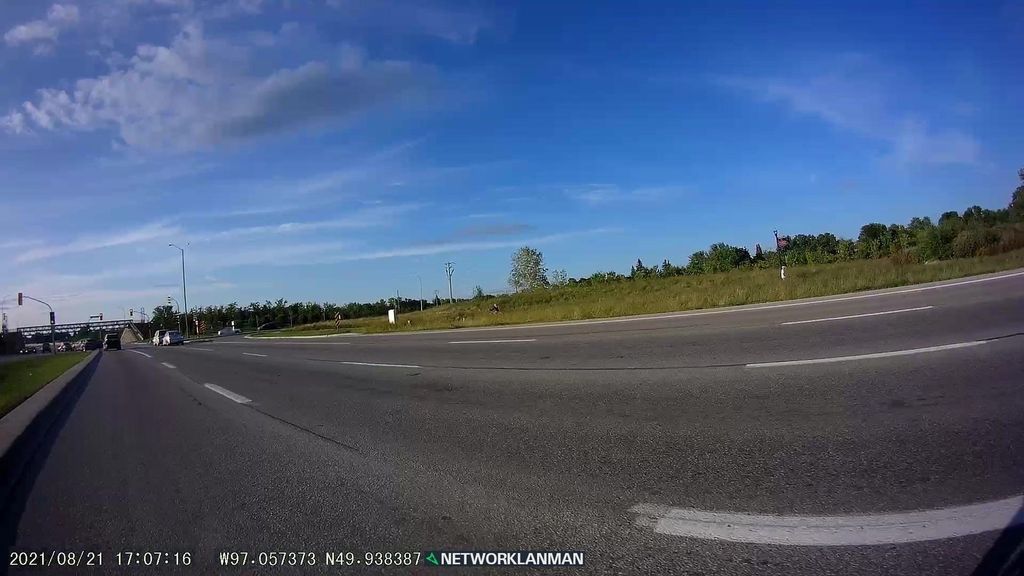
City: winnipeg